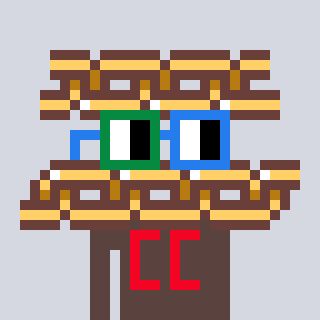
a pixel art character with square green and blue glasses, a chain-shaped head and a darkbrown-colored body on a cool background